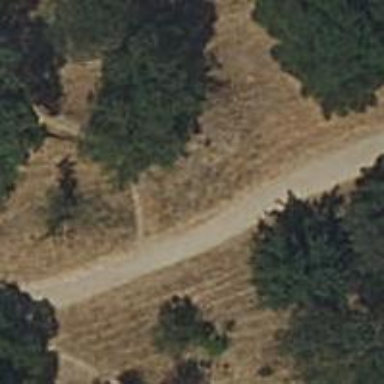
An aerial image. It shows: Compacted path.